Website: crate-barrel
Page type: receipt
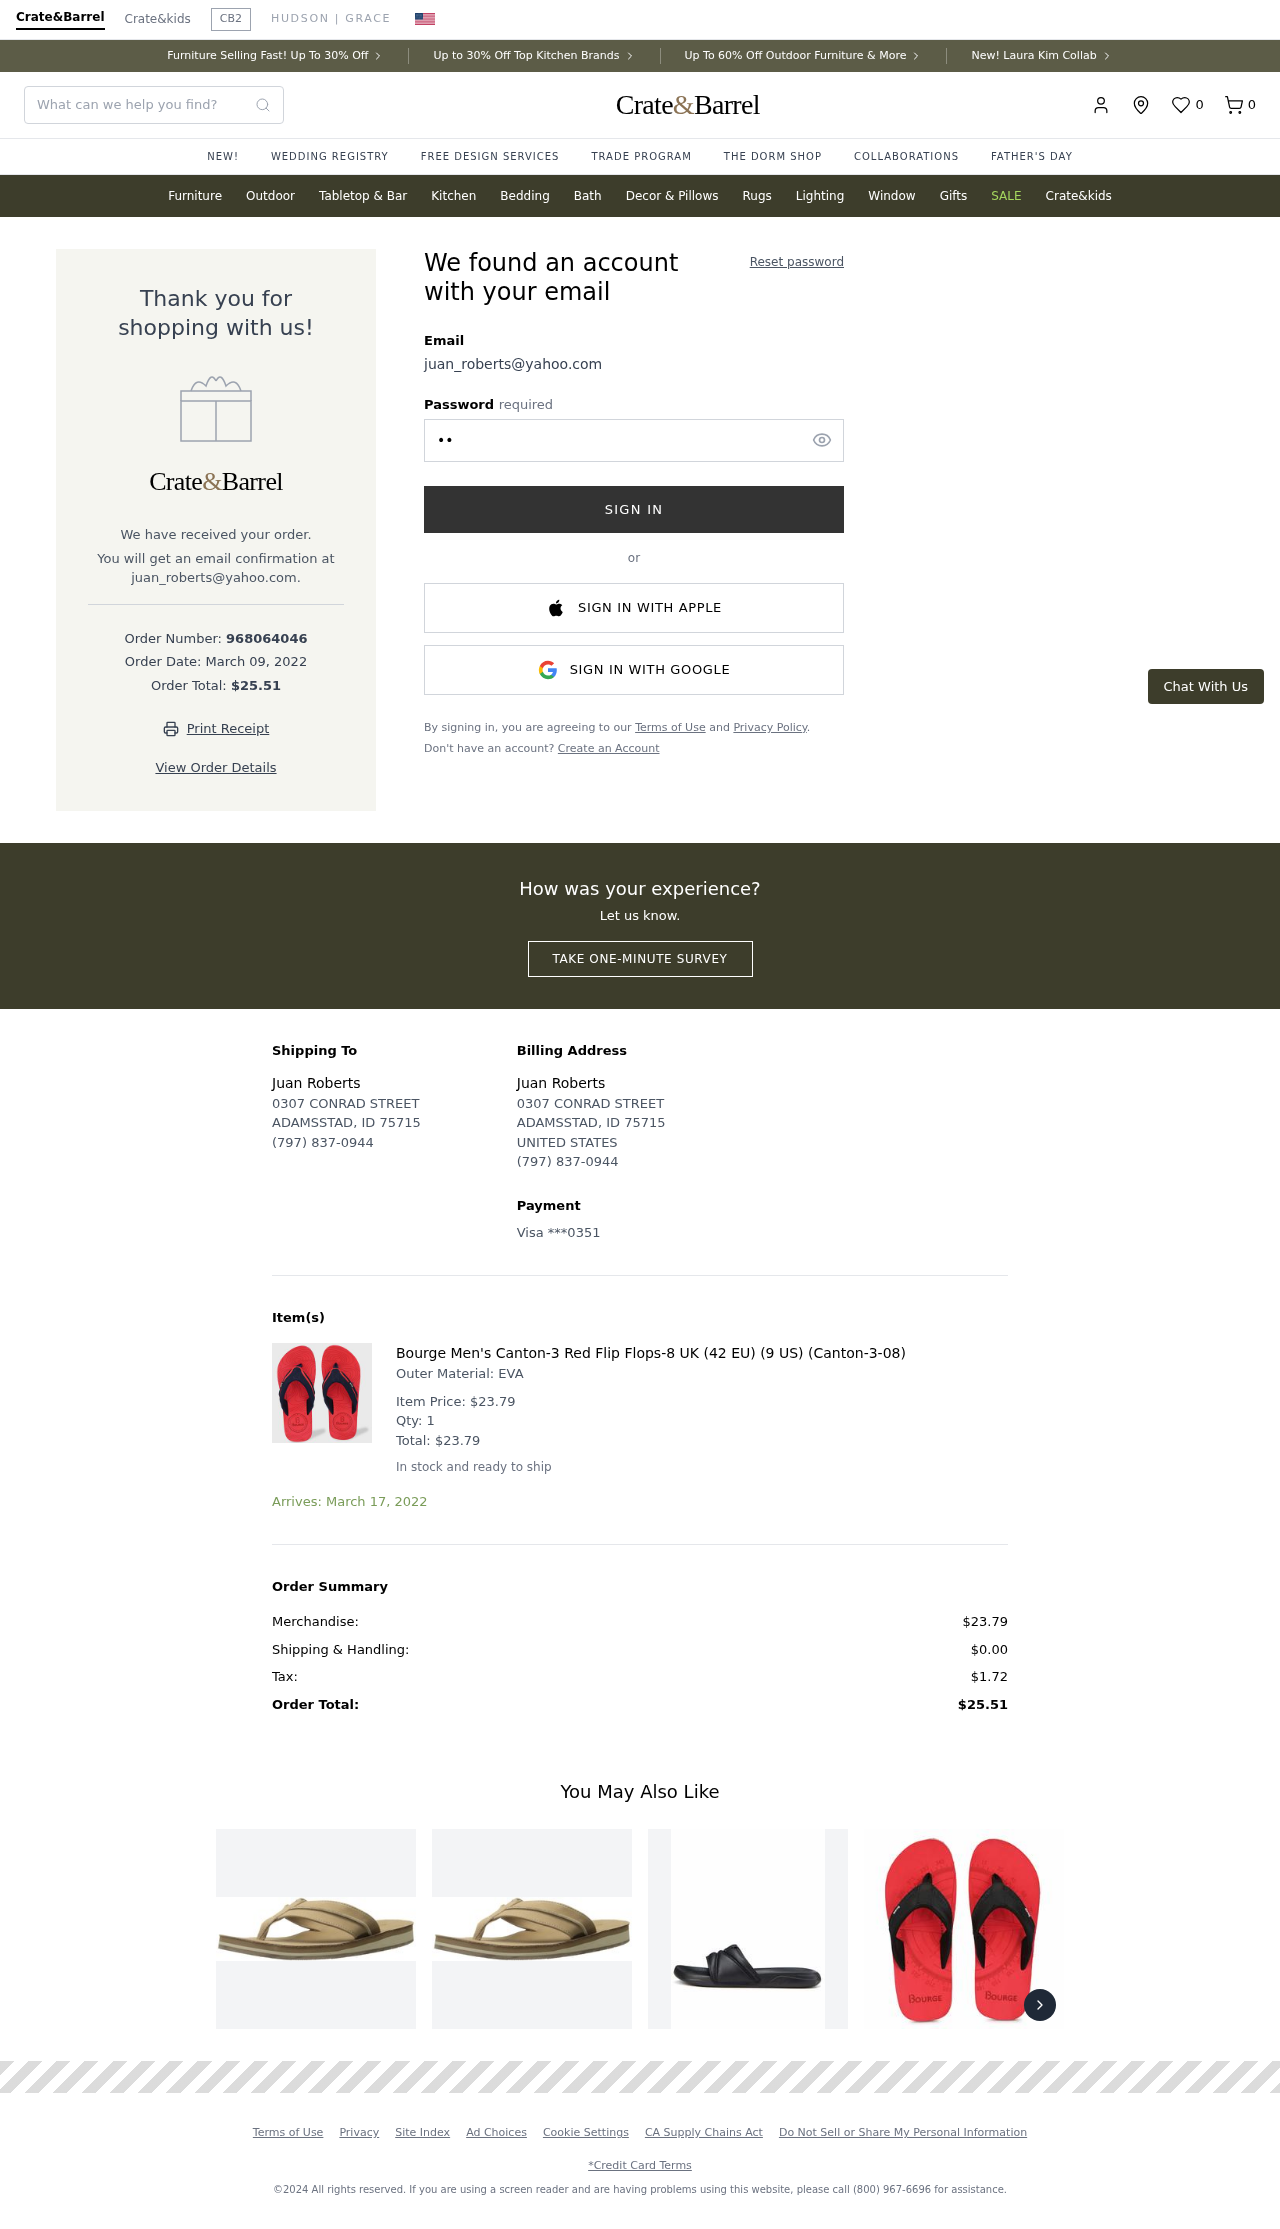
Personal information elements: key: PII_CARD_LAST4
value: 0351
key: PII_CARD_TYPE
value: Visa
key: PII_COUNTRY
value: UNITED STATES
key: PII_EMAIL
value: juan_roberts@yahoo.com
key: PII_FULLNAME
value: Juan Roberts
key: PII_STREET
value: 0307 CONRAD STREET
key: PII_EMAIL2
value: juan_roberts@yahoo.com
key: PII_CITY_STATE_ZIP
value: ADAMSSTAD, ID 75715
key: PII_PHONE
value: (797) 837-0944
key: PII_FULLNAME2
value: Juan Roberts
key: PII_STREET2
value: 0307 CONRAD STREET
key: PII_POSTCODE
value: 75715
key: PII_STATE_ABBR
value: ID
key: PII_POSTCODE_FULL
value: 75715
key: PII_POSTCODE_NUMERIC
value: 75715
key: PII_PHONE2
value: (797) 837-0944
Product elements: key: PRODUCT1_DESC
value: Outer Material: EVA
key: PRODUCT1_NAME
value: Bourge Men's Canton-3 Red Flip Flops-8 UK (42 EU) (9 US) (Canton-3-08)
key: PRODUCT1_PRICE
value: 23.79
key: PRODUCT1_QUANTITY
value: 1
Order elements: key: ORDER_NUM_ITEMS
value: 0
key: ORDER_ID
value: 968064046
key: ORDER_DATE
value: March 09, 2022
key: ORDER_TOTAL
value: $25.51
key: ORDER_ITEM_TOTAL
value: $23.79
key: ORDER_DELIVERY_DATE
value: Arrives: March 17, 2022
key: ORDER_SUBTOTAL
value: $23.79
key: ORDER_SHIPPING_COST
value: $0.00
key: ORDER_TAX
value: $1.72
Search elements: key: HEADER_SEARCH
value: What can we help you find?
Other elements: key: FAVORITES_COUNT
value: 0